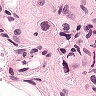
Metastatic tissue present: yes